九年级 · 组合几何学
如图, $C, D$ 是以 $A B$ 为直径的半圆上的两点, $\angle C A B=\angle D B A$, 连结 $B C, C D$.

(1)求证: $C D / / A B$.

(2)若 $A B=4, \angle A C D=30^{\circ}$, 求阴影部分的面积.

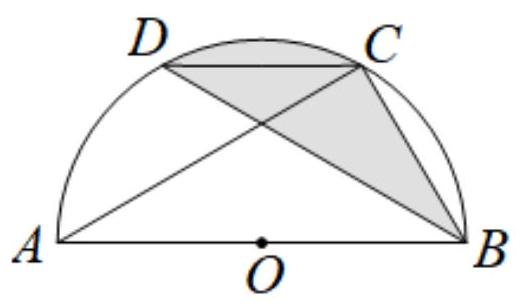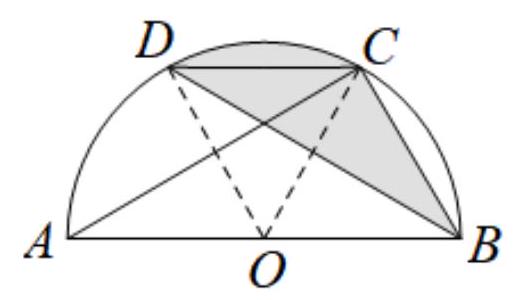
答案:  (1)答案见解析

(2) $\frac{2}{3} \pi$

解析: (1) 根据同弧所对的圆周角相等得到 $\angle A C D=\angle D B A$, 根据 $\angle C A B=\angle D B A$ 得到 $\angle C A B=\angle A C D$, 进而得到结论;

(2) 连结 $O C, O D$, 证明所求的阴影部分面积与扇形 $C O D$ 的面积相等, 继而得到结论.

【详解】(1) 证明: $\because \widehat{A D}=\widehat{A D}$,

$\therefore \angle A C D=\angle D B A$,

又 $\because \angle C A B=\angle D B A$,

$\therefore \angle C A B=\angle A C D$,

$\therefore C D / / A B$;

(2) 解: 如图, 连结 $O C, O D$.

$\because \angle A C D=30^{\circ}$,

$\therefore \angle A C D=\angle C A B=30^{\circ}$,

$\therefore \angle A O D=\angle C O B=60^{\circ}$,

$\therefore \angle C O D=180^{\circ}-\angle A O D-\angle C O B=60^{\circ}$.

$\because C D / / A B$

$\therefore S_{\triangle} D O C=S_{\triangle} D B C$,

$\therefore S_{\text {阴影 }}=S_{\text {马形 }} C O D+S_{\triangle} D O C=S_{\text {㟲 }} C O D+S_{\triangle D B C}=\mathrm{S}$ 扇形 $C O D$,

$\because A B=4$,

$\therefore O A=2$,

$\therefore S_{\text {肩形 } C O D}=\frac{n \pi r^{2}}{360}=\frac{60 \times \pi \times 2^{2}}{360}=\frac{2}{3} \pi$.

$\therefore S_{\text {阴影 }}=\frac{2}{3} \pi$.

【点睛】本题主要考查扇形的面积，同弧所对的圆周角相等，平行线的判定，掌握定理以及公式是解题的关键.